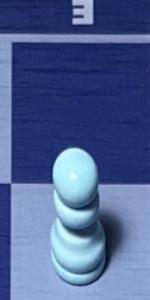
Label: Pawn_White